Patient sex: M
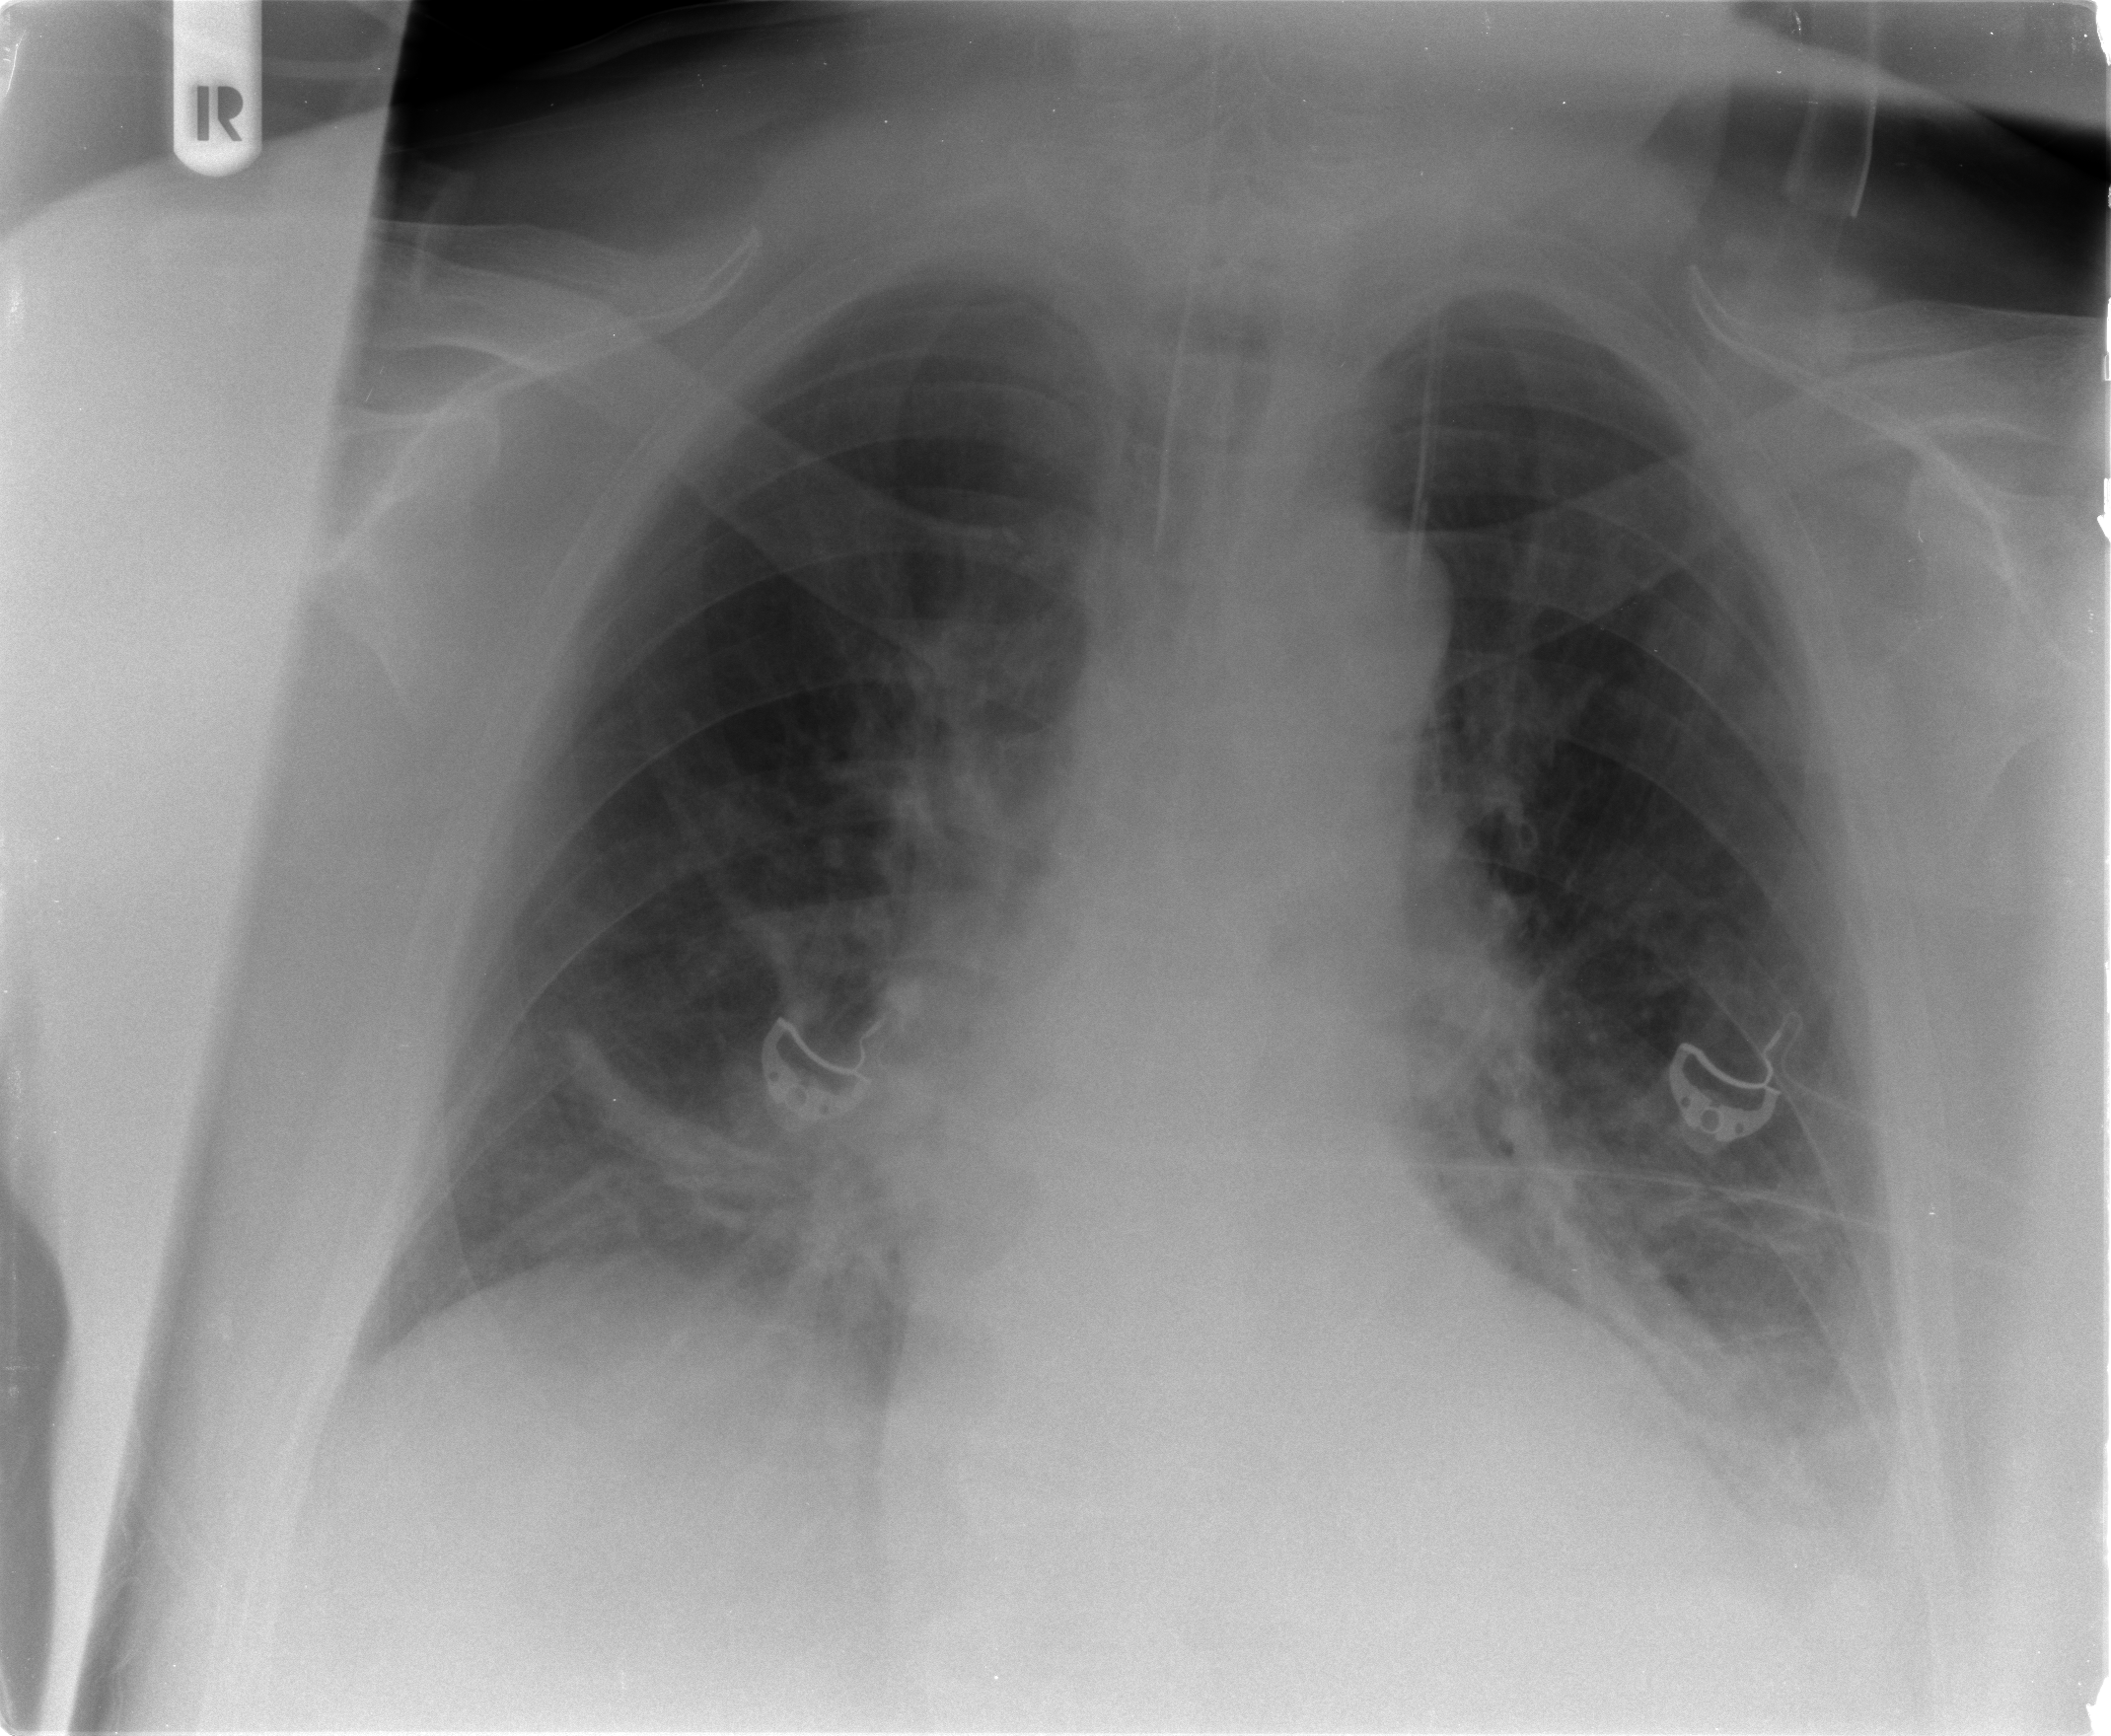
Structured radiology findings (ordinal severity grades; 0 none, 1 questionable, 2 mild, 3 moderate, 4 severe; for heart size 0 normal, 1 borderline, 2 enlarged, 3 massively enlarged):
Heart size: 2
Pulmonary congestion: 2
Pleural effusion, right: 0
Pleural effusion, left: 0
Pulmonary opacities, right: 1
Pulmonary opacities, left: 2
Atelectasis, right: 2
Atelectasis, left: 2